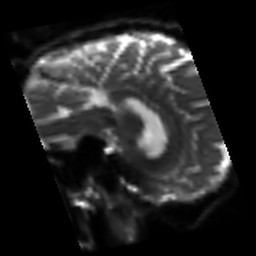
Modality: sbref
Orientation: sagittal
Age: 72
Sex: male
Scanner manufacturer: siemens
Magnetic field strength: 3 T
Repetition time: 3.2 s
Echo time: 0.081 s